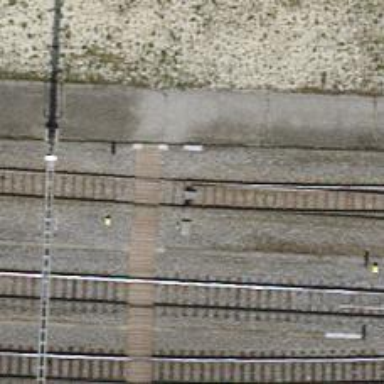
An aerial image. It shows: Railway switch.